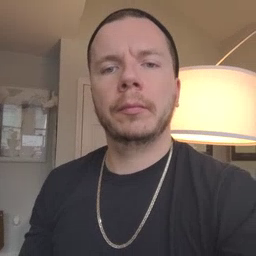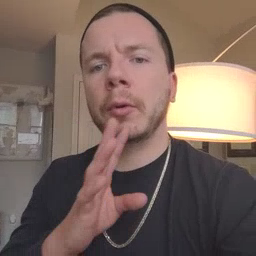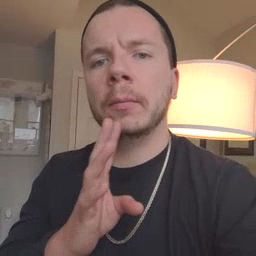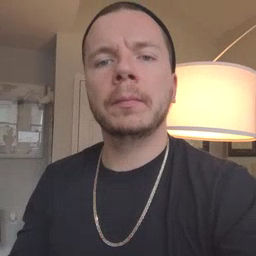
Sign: talk